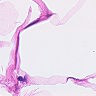
Metastatic tissue present: no